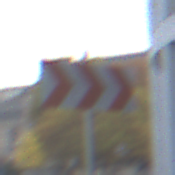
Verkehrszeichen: RichtungstafelnInKurvenGrossLinks
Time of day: SunriseSunset
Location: Outdoor (Urban)
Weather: PartlyCloudy
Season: NotSpecified
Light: Natural